Question: This is the code for the link block:
'''
{block:Link}
<div class="post link">
<h2>
<a href="{URL}" class="name">{Name}</a></h2>
<div class="content">
{block:Description}{Description}{/block:Description}
<span class="date">
<a href="{Permalink}">{ShortMonth} {DayOfMonth}, {Year}
</a>
</span>
</div>
</div>
{/block:Link}
'''
What I'm trying to do is add a border-left of of 10px to block quotes. When I try to add this style to block quotes this happens:

The block quote border flows into the post title and I don't wish for this to happen, I want the border layout to stay within the content div.
I'm using this CSS at the moment:
'''
div div div blockquote {
border-left: 10px solid red;
}
'''
Thanks in advance for the help!
Just to clarify '<div class="post link">' is in another 'div'.
Here is the tumblr: <URL>
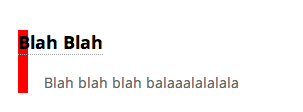
Answer: Remove 'float: left;' from 'div.post h2' rule and you got it:

Firstly I check negative margins of 'blockquote' itself and several parents( in further text) of it -- and not found any negative margins.
Then I checked with non-standard values of for 'display' property, but nothing special.
Then I searched for specified properties which changing float of layout, and first closely to blockquote element is 'div.post.h2' which has 'float' setted to 'left'.